Question: If I want to have a project with both EJB/JPA sourcecode and JSF in the same project how do I set up a project like that in Eclipse? I am using Maven. Is it correct on the image below? What is the difference between source folder and folder in Eclipse, and why do I have structure twice in the project below?
<URL> for full size picture.

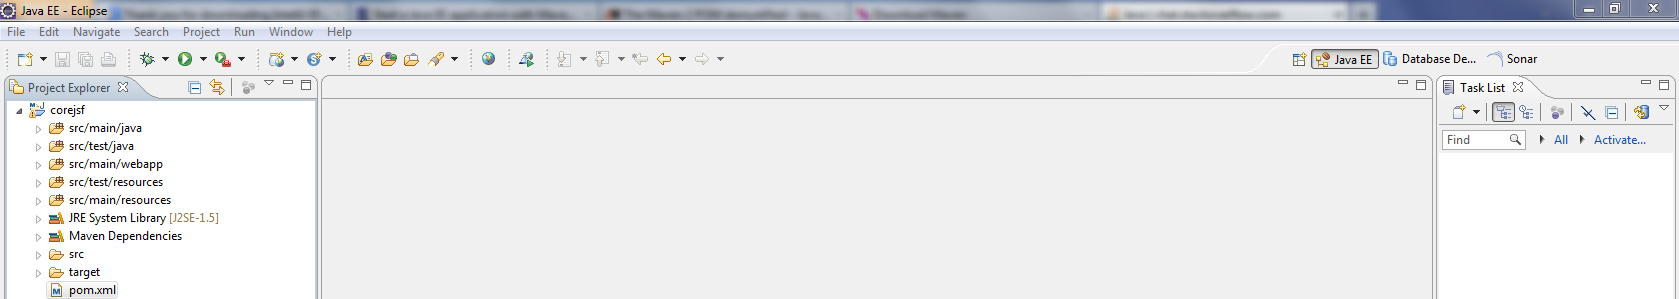
Answer: Yes, the structure you have is a typical folder layout for a Maven webapp project. Eclipse highlights the folders containing source code that will be compiled / placed on the classpath, but also shows you the regular folders in the filesystem.